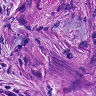
Metastatic tissue present: yes